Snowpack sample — Snodgrass Mountain, Crested Butte, Colorado (2/4/25, 12:06 PM MST)
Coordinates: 38.923, -106.968
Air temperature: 35 °F
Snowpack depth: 80 cm
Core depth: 40 cm
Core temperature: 32 °F
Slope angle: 14°, slope face: 78°
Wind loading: low
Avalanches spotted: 0
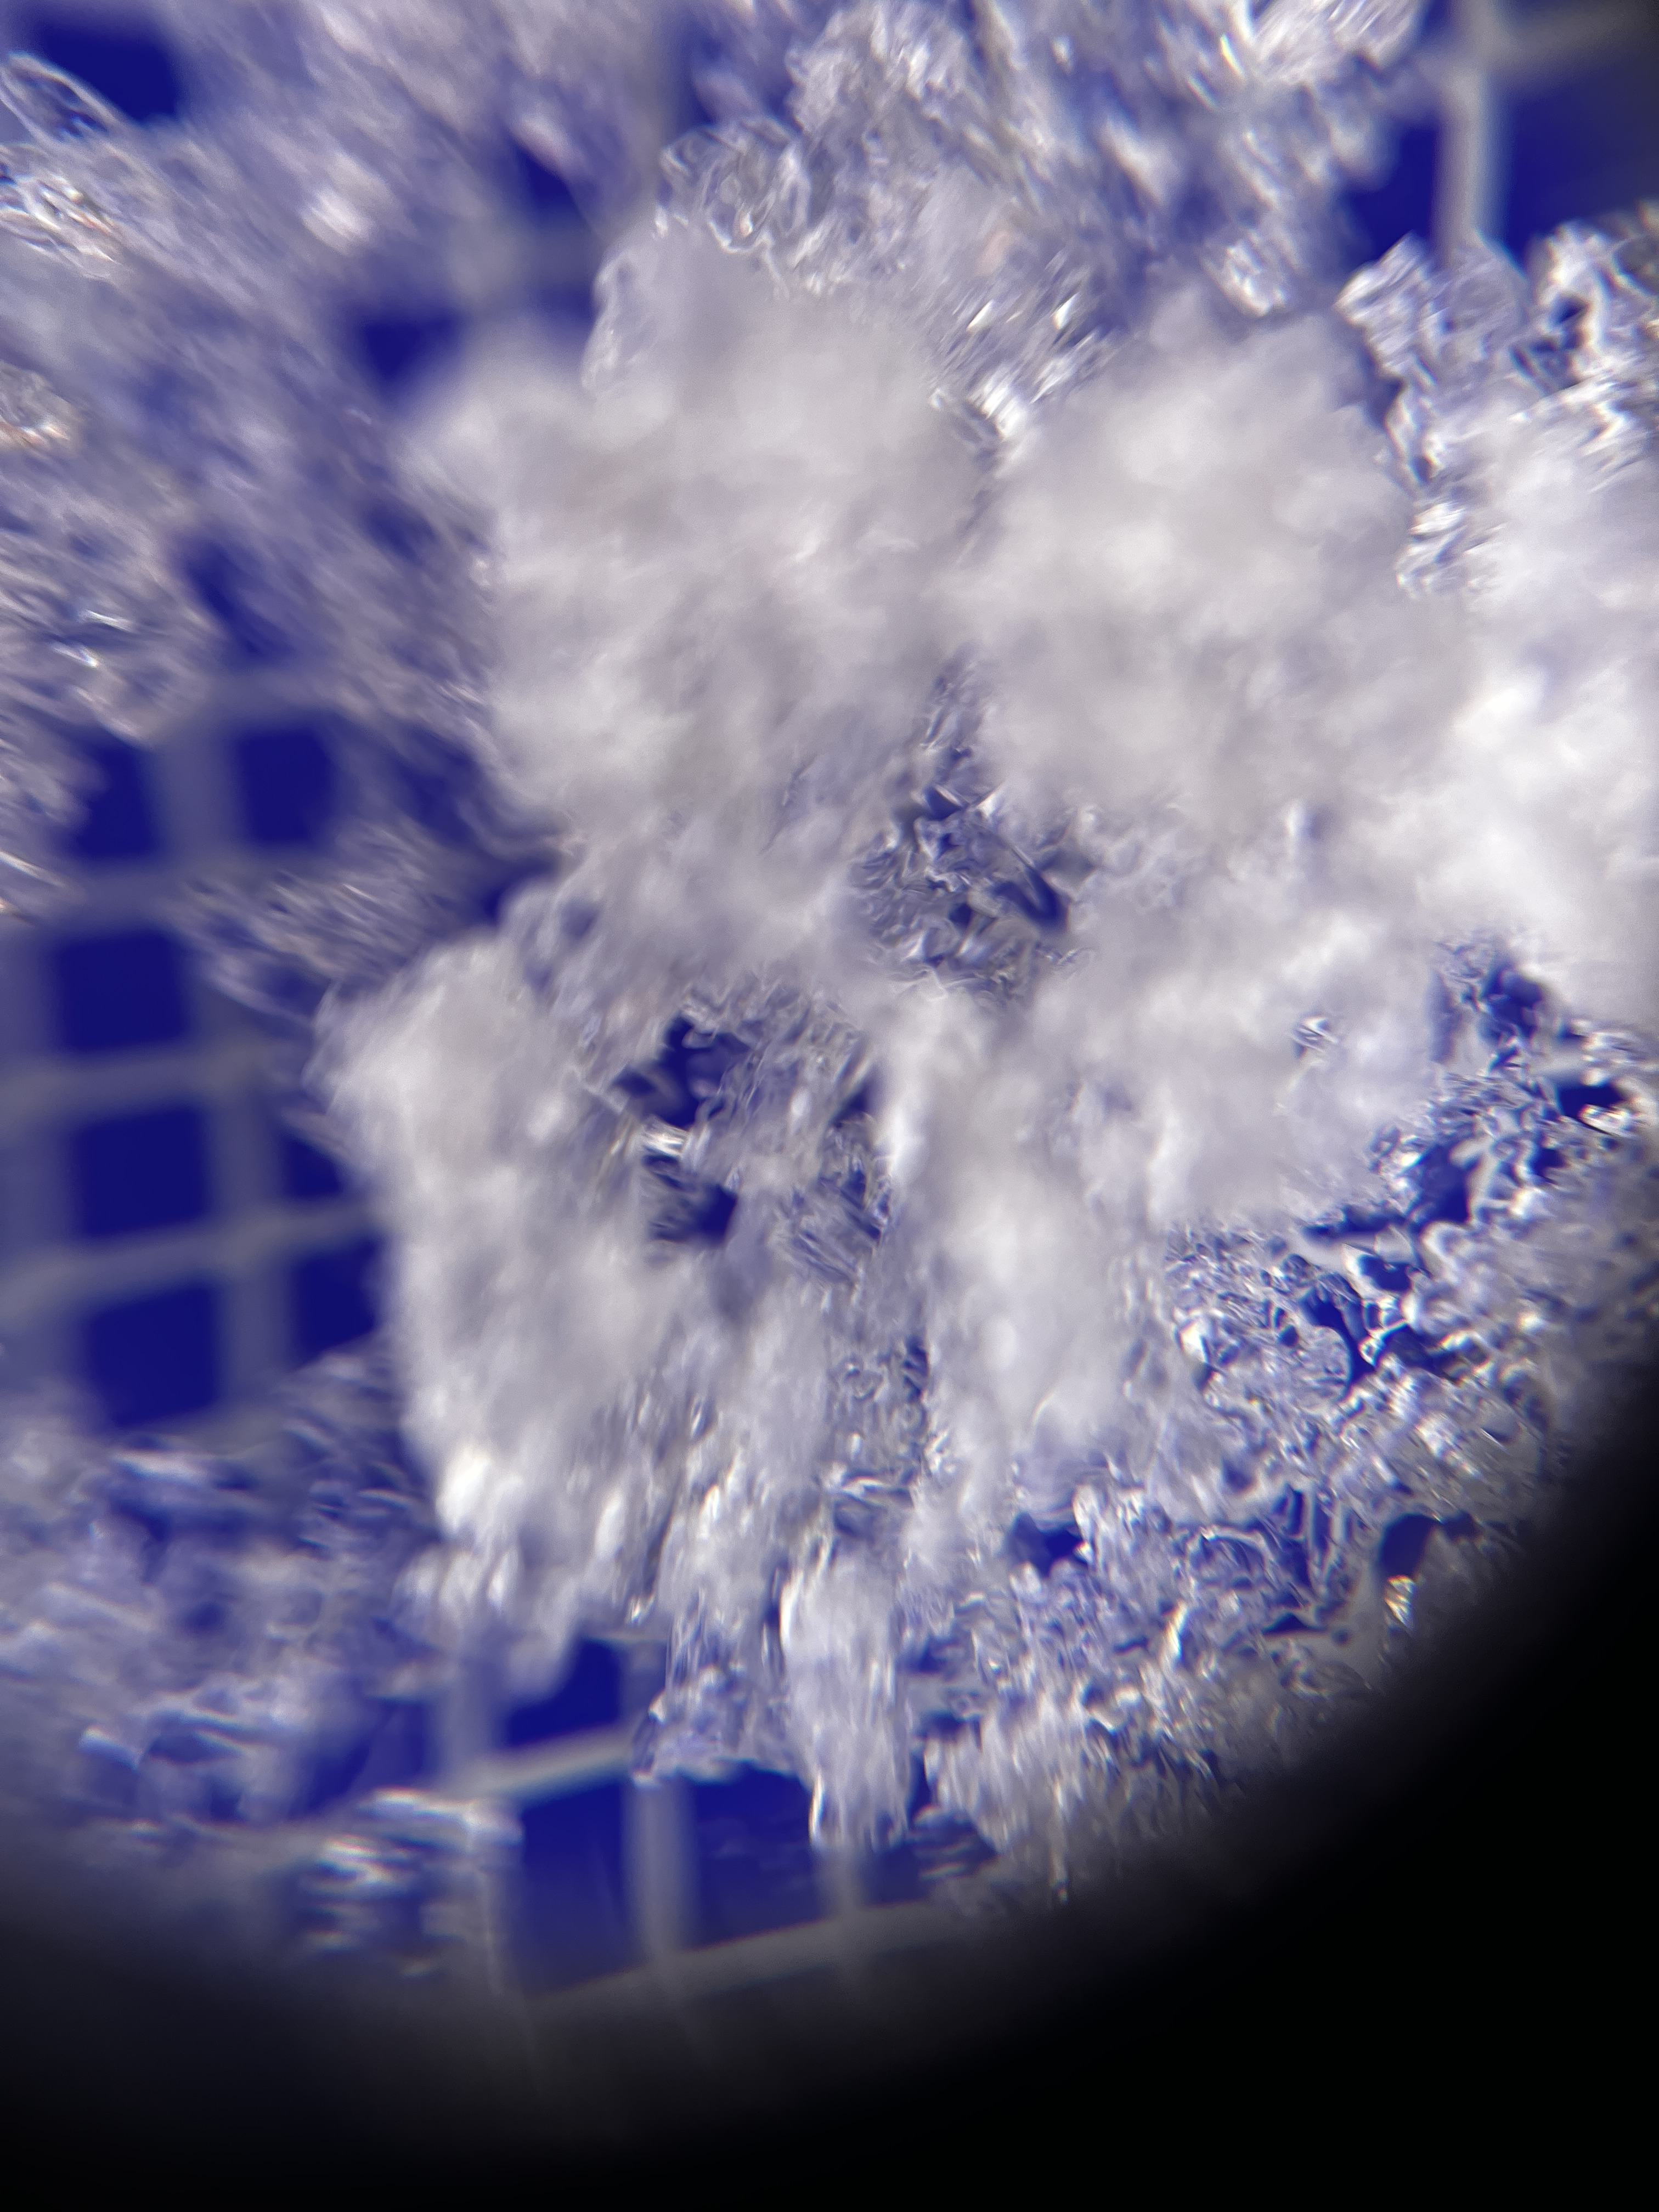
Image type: magnified_profile
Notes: No avalanches nearby, unusually warm weather for the last month reported by residents, Collected 25 yards from treeline